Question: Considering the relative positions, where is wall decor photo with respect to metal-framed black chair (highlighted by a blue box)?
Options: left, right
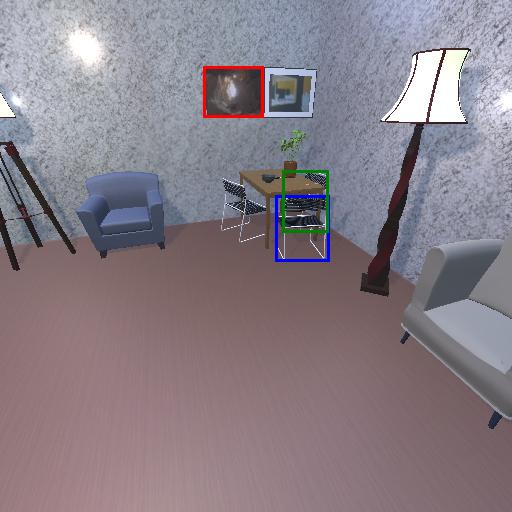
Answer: left